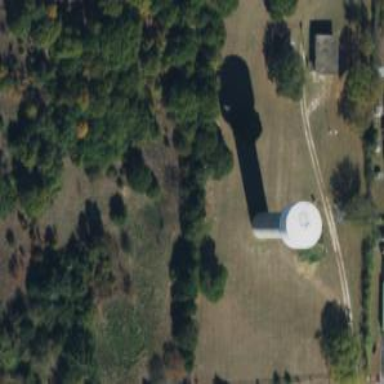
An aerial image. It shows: Water tower that is man-made.